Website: bh-photo
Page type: payment
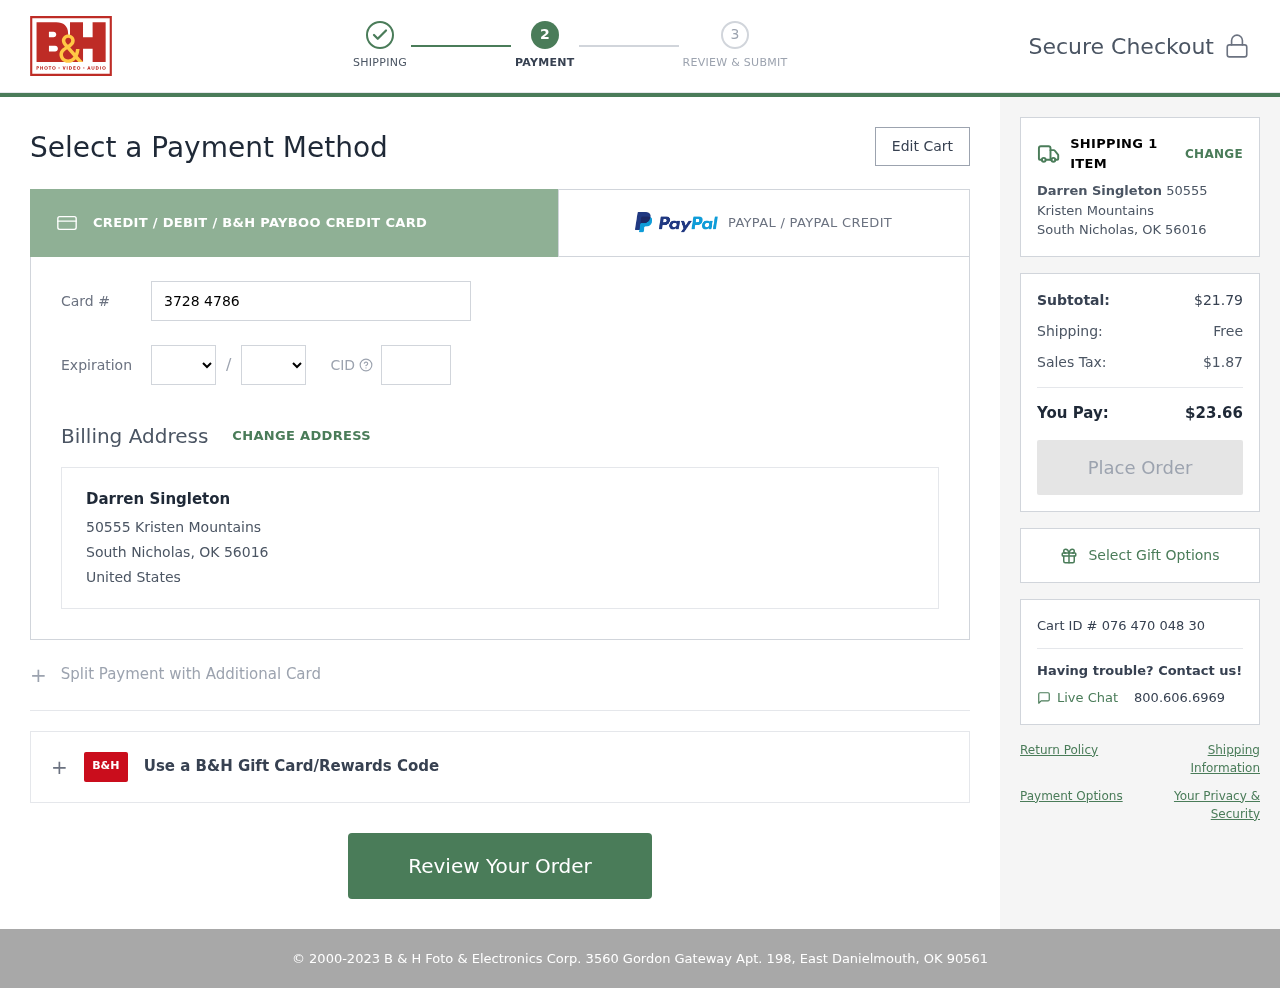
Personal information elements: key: PII_CARD_CVV
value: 4589
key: PII_CARD_EXPIRY_MONTH
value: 05
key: PII_CARD_EXPIRY_YEAR
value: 29
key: PII_CARD_NUMBER
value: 3728 4786 2838 210
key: PII_CITY_STATE_ZIP
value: South Nicholas, OK 56016
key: PII_COUNTRY
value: United States
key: PII_FULLNAME
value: Darren Singleton
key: PII_STREET
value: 50555 Kristen Mountains
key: PII_FULLNAME2
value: Darren Singleton
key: PII_CITY
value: South Nicholas
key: PII_STATE_ABBR
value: OK
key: PII_POSTCODE
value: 56016
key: PII_POSTCODE_FULL
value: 56016
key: PII_CITY_STATE
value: South Nicholas, OK
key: PII_POSTCODE_NUMERIC
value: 56016
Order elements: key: ORDER_NUM_ITEMS
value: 1
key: ORDER_SUBTOTAL
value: $21.79
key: ORDER_SHIPPING_COST
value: Free
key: ORDER_TAX
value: $1.87
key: ORDER_TOTAL
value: $23.66
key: ORDER_ID
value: Cart ID # 076 470 048 30